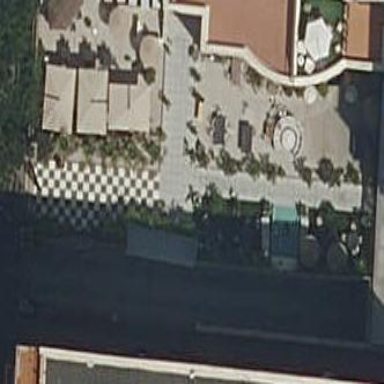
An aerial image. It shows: Outdoor seating area for leisure.